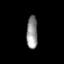
Tissue: lung
Cell type: T cells
Senescence score: 0.2089
Nuclear area (px): 361
Mean DAPI intensity: 141.44